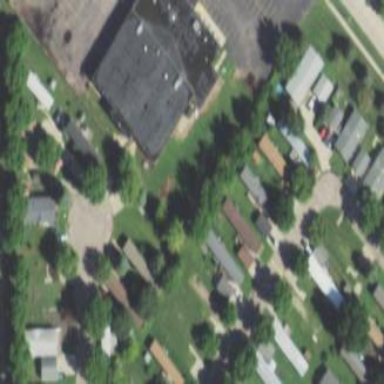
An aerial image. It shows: Building that houses bowling alley.